Question: I have finished my project in code academy. Now I try upload my site. I save each file to folder as index.html, style.css and script.js,
but when I open index.html it looks like script.js not work. Site don't have interactions.
Code:
'''
<head>
<link type="text/css" rel="stylesheet" href="stylesheet.css"/>
<script type="text/javascript" src="script.js"></script>
<script src="//ajax.googleapis.com/ajax/libs/jqueryui/1.9.1/jquery-ui.min.js">
</script>
<title>Result</title>
</head>
'''
and I thing that should works.
I upload file from free server but still dont work.
<URL>
what I should change?
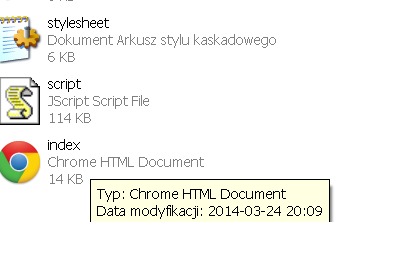
Answer: You need to include your jQuery code after including jQuery before jQueryUI:
'''
<head>
<link type="text/css" rel="stylesheet" href="stylesheet.css"/>
<script src="//ajax.googleapis.com/ajax/libs/jquery/1.11.0/jquery.min.js"></script>
<script src="//ajax.googleapis.com/ajax/libs/jqueryui/1.9.1/jquery-ui.min.js"></script>
<script type="text/javascript" src="script.js"></script>
<title>Result</title>
</head>
'''
At the moment you do not appear to be including jQUery at all (just jQueryUI, ).
If you display your website in Chrome's F12 debugger you will see:
'''
Uncaught ReferenceError: $ is not defined script.js:696
Uncaught ReferenceError: jQuery is not defined jquery-ui.min.js:5
Uncaught TypeError: Cannot read property 'length' of undefined
'''